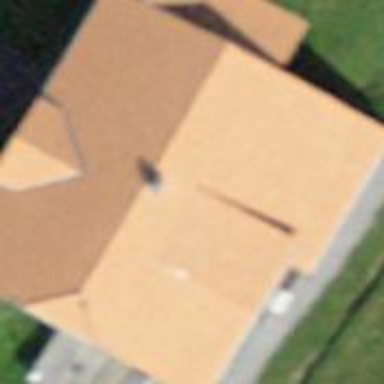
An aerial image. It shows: Farm building.